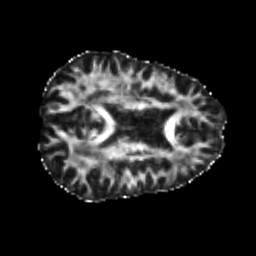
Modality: FA
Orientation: axial
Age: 25
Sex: male
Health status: healthy
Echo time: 0.074 s